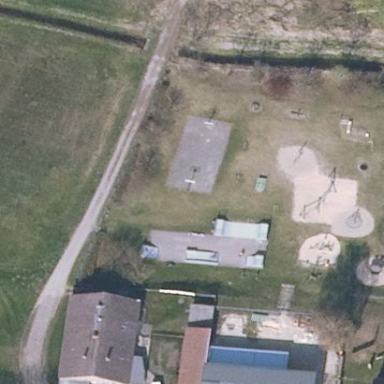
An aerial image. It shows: Playground area for leisure activities on the land.